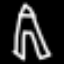
Label: The Eiffel Tower